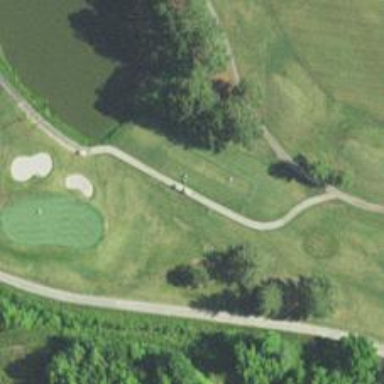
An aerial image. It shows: Pathway for golfing.